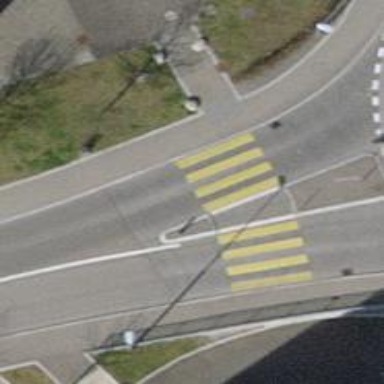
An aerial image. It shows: Zebra crossing with crossing island.